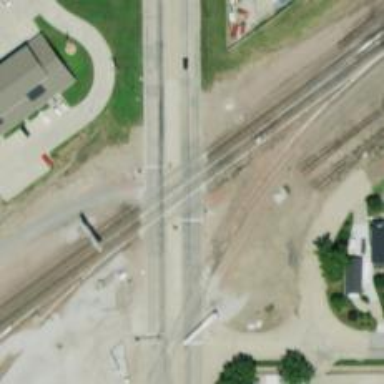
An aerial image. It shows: Level crossing with lights on the railway.